Question: I have the following xml

The following powershell is reading the xml
'''
write-host "'nParsing file SharepointSetUpData.xml'n"
[System.Xml.XmlDocument] $xd = new-object System.Xml.XmlDocument
$file = resolve-path("SharepointSetUpData.xml")
$xd.load($file)
#$nodelist = $xd.selectnodes("/testCases/testCase") # XPath is case sensitive
$nodelist = $xd.selectnodes("/WebApplications/WebApplication") # XPath is case sensitive
foreach ($testCaseNode in $nodelist) {
$WebAppid = $testCaseNode.getAttribute("id")
$inputsNode = $testCaseNode.selectSingleNode("SiteCollections")
$SiteCollection = $inputsNode.selectSingleNode("SiteCollection").get_InnerXml()
$siteslist = $SiteCollection.selectnodes("Site")
$optional = $inputsNode.selectSingleNode("SiteCollection").getAttribute("url")
$arg2 = $inputsNode.selectSingleNode("arg2").get_InnerXml()
$expected = $testCaseNode.selectSingleNode("expected").get_innerXml()
#$expected = $testCaseNode.expected
write-host "WebApp ID = $WebAppid SiteCollection = $SiteCollection Optional = $optional Arg2 = $arg2 Expected value = $expected"
}
'''
The problem is the line
>
The site lists can not be found. How do I find those.
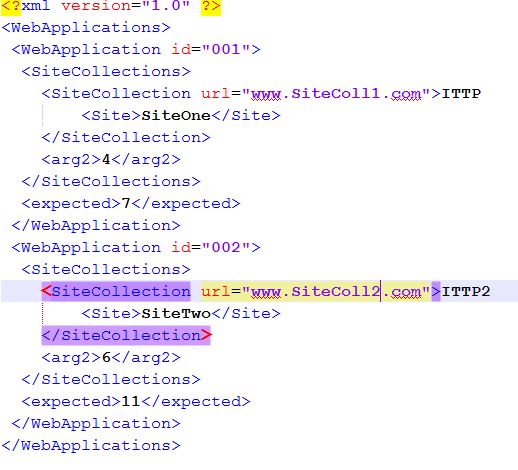
Answer: The reason is that you're using the InnerXml property on the line before, which returns a string. If you just remove the get_InnerXml() call on the line above it should work just fine. On the other hand, you could work with a simpler syntax in PowerShell, if you want to. Just as a sample of the different syntax:
'''
[xml]$xml = Get-Content .\data.xml
$webApplications = $xml.WebApplications.WebApplication
foreach ($application in $webApplications)
{
$webAppId = $application.id
$expected = $application.expected
foreach ($siteCollection in $application.SiteCollections.SiteCollection)
{
foreach($site in $siteCollection.Site)
{
}
}
}
'''